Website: slack
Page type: payment
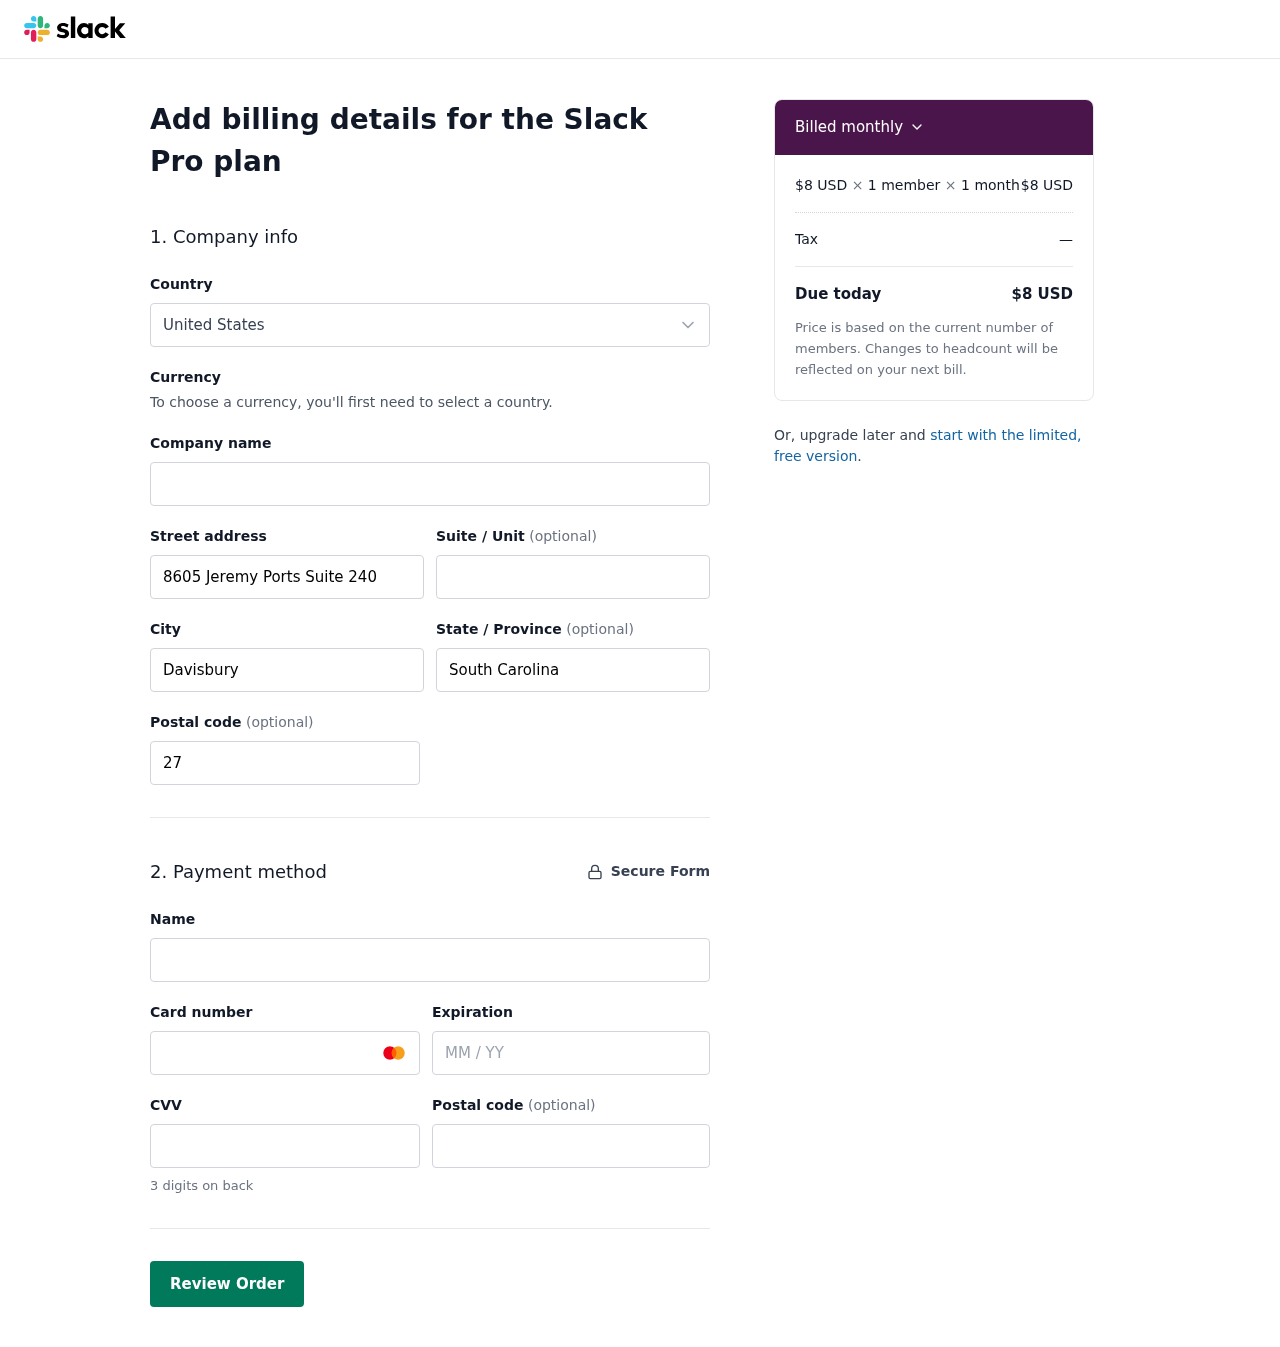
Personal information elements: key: PII_COUNTRY
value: United States
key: PII_STREET
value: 8605 Jeremy Ports Suite 240
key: PII_CITY
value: Davisbury
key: PII_STATE
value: South Carolina
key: PII_POSTCODE
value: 27371
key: PII_FULLNAME
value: Shannon Moody
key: PII_CARD_NUMBER
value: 2255 7145 2961 7601
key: PII_CARD_EXPIRY
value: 11/28
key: PII_CARD_CVV
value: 737
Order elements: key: ORDER_PRICE_PER_MEMBER
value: $8 USD
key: ORDER_NUM_MEMBERS
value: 1 member
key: ORDER_NUM_MONTHS
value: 1 month
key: ORDER_SUBTOTAL
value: $8 USD
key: ORDER_TAX
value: —
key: ORDER_TOTAL
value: $8 USD